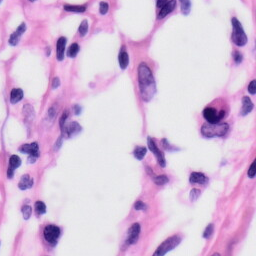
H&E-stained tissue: Skin